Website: crate-barrel
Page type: cross-sells
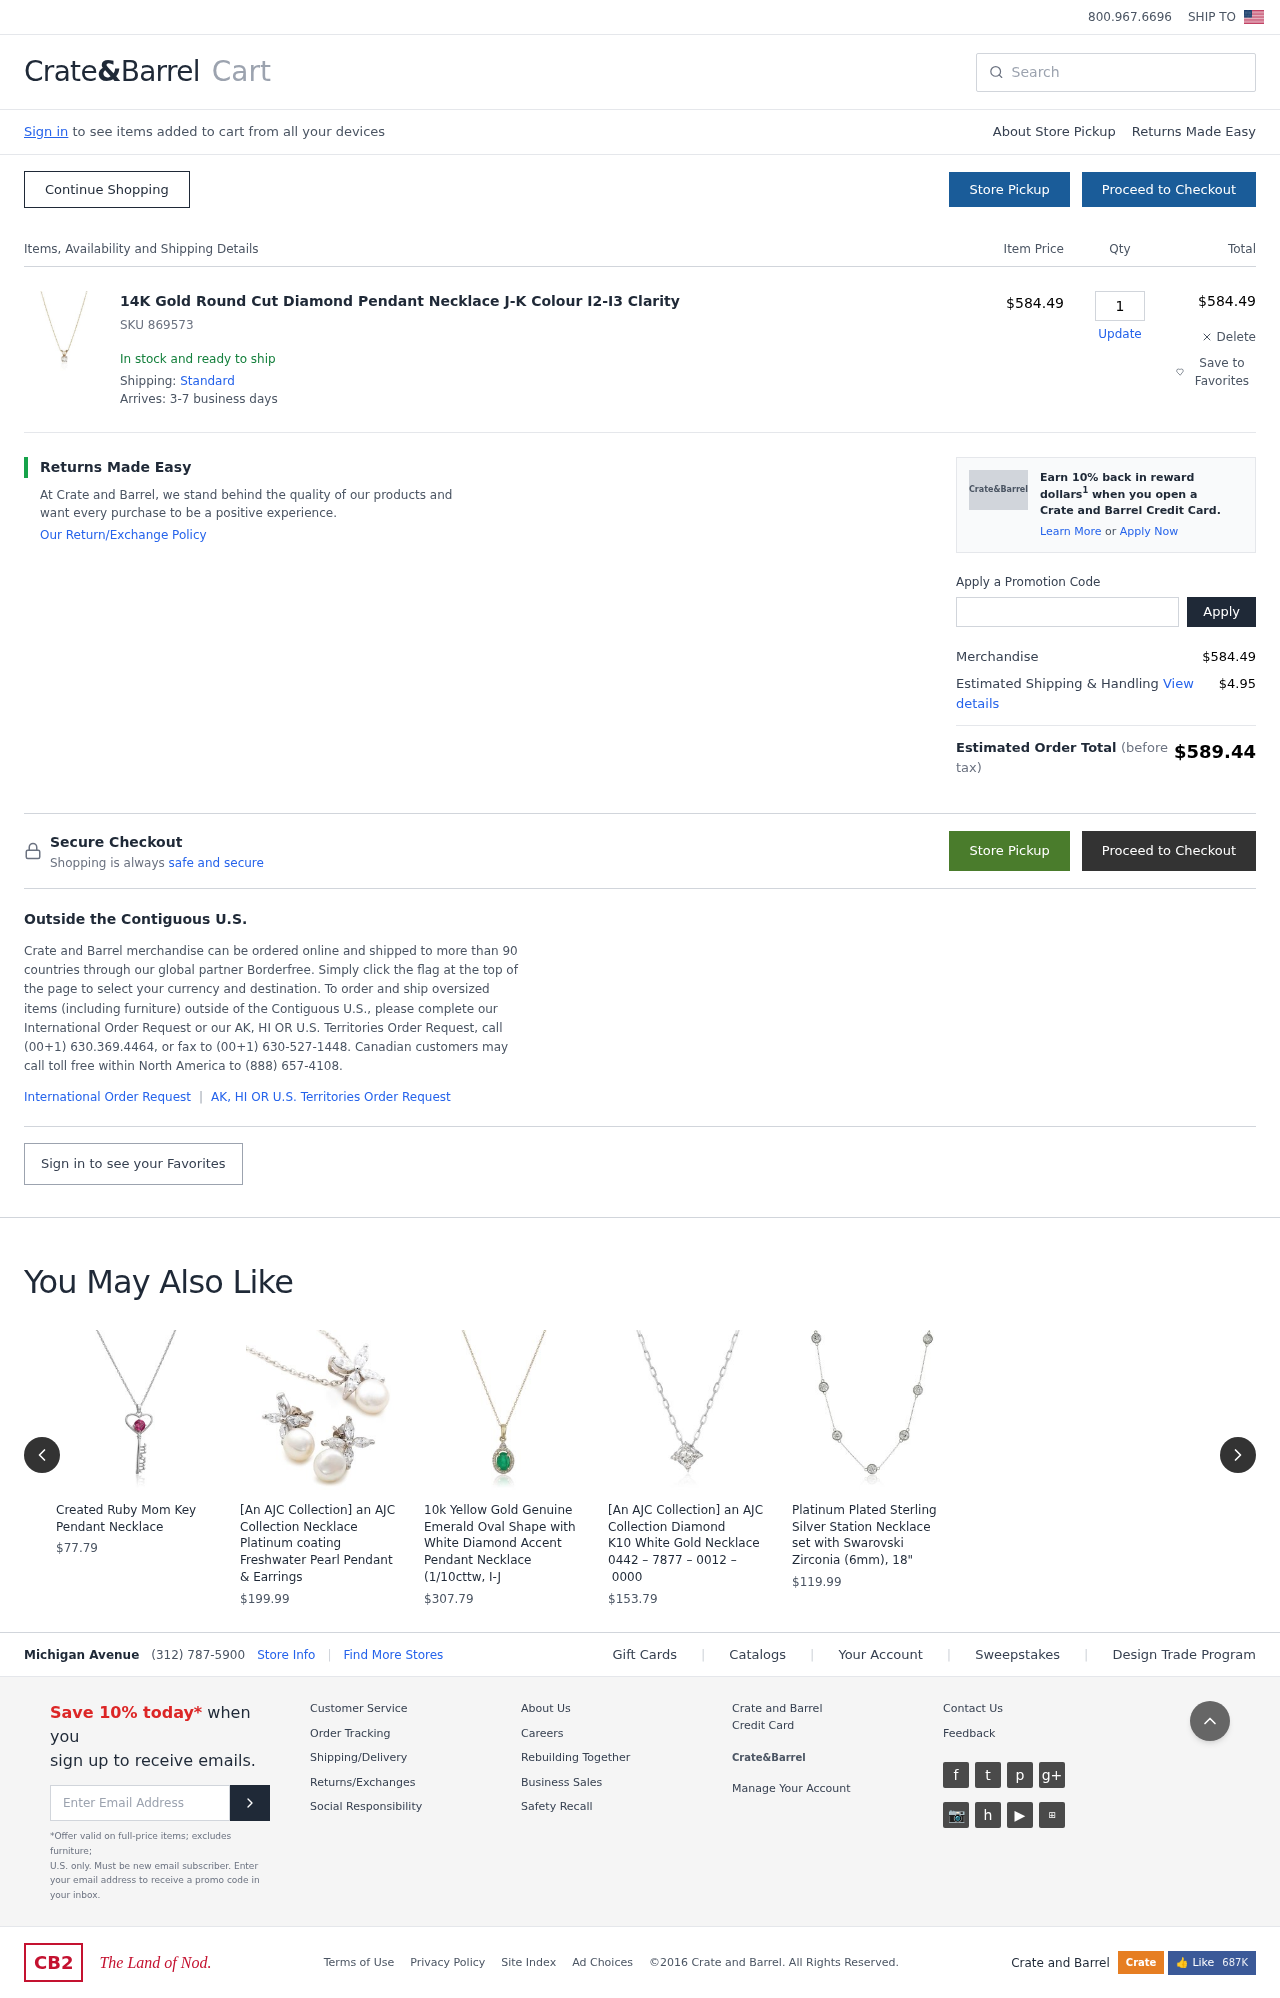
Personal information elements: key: PII_PROMO_CODE
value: HOLIDAY72
Product elements: key: PRODUCT1_NAME
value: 14K Gold Round Cut Diamond Pendant Necklace J-K Colour I2-I3 Clarity
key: PRODUCT1_PRICE
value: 584.49
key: PRODUCT1_QUANTITY
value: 1
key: PRODUCT2_NAME
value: Created Ruby Mom Key Pendant Necklace
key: PRODUCT2_PRICE
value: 77.79
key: PRODUCT3_NAME
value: [An AJC Collection] an AJC Collection Necklace Platinum coating Freshwater Pearl Pendant & Earrings
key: PRODUCT3_PRICE
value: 199.99
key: PRODUCT4_NAME
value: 10k Yellow Gold Genuine Emerald Oval Shape with White Diamond Accent Pendant Necklace (1/10cttw, I-J
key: PRODUCT4_PRICE
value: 307.79
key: PRODUCT5_NAME
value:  [An AJC Collection] an AJC Collection Diamond K10 White Gold Necklace 0442 – 7877 – 0012 – 0000 
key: PRODUCT5_PRICE
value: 153.79
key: PRODUCT6_NAME
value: Platinum Plated Sterling Silver Station Necklace set with Swarovski Zirconia (6mm), 18"
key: PRODUCT6_PRICE
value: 119.99
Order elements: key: ORDER_SKU
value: SKU 869573
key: ORDER_ITEM_TOTAL
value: $584.49
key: ORDER_SUBTOTAL
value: $584.49
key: ORDER_SHIPPING_COST
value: $4.95
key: ORDER_TOTAL
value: $589.44
Search elements: key: HEADER_SEARCH
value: Search